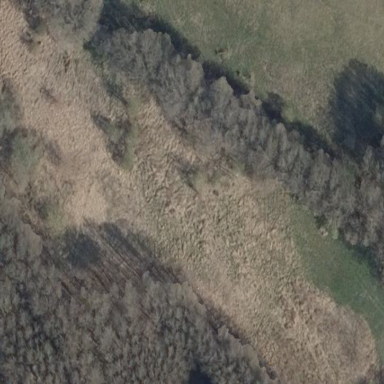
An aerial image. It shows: Reedbed in wetland area.